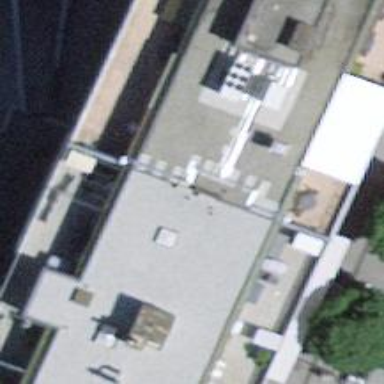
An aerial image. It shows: Restaurant.